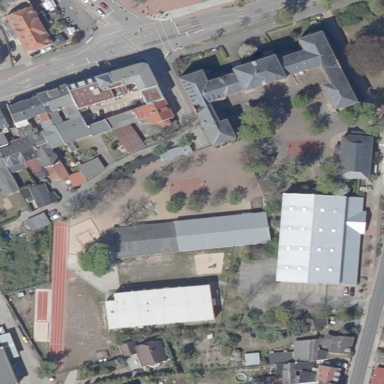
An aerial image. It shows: School.